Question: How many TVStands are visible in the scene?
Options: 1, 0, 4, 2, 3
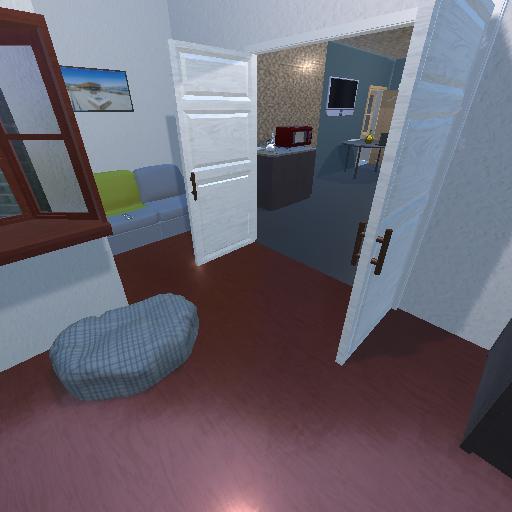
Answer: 1